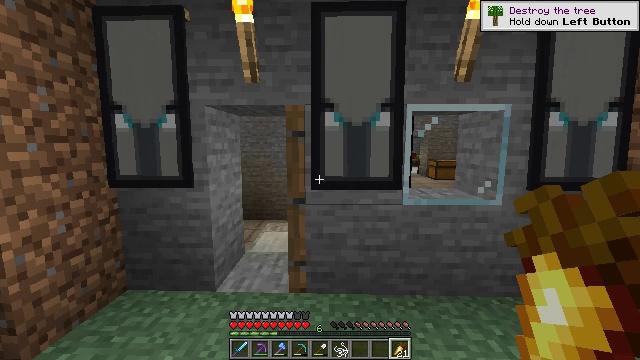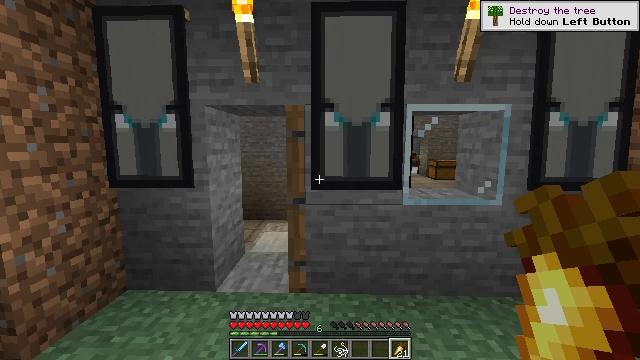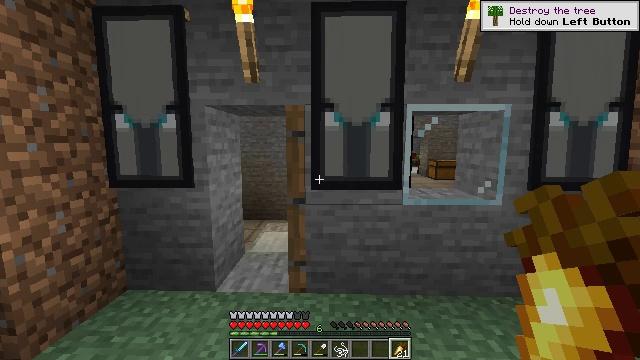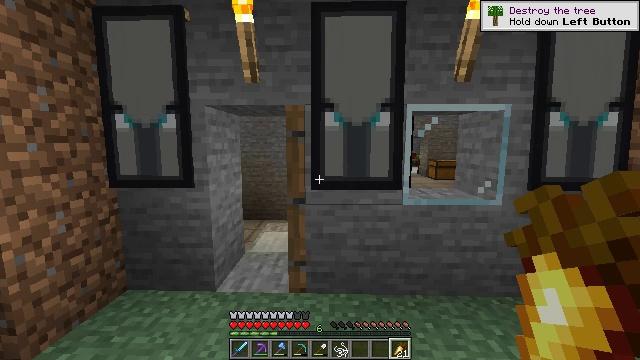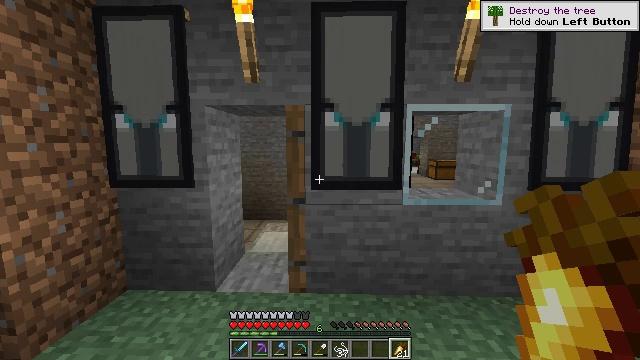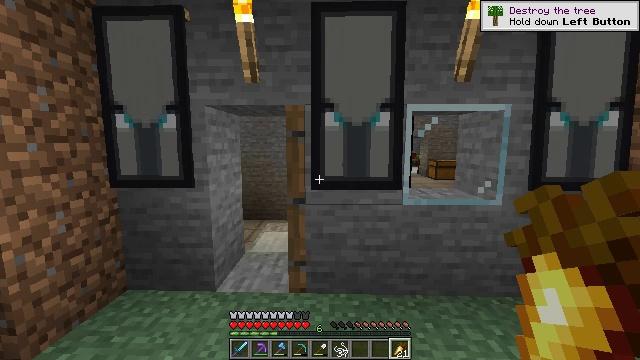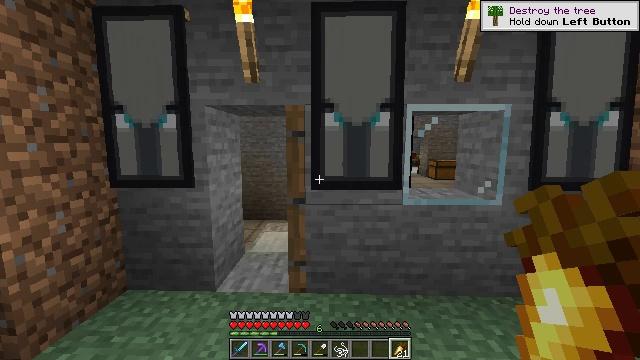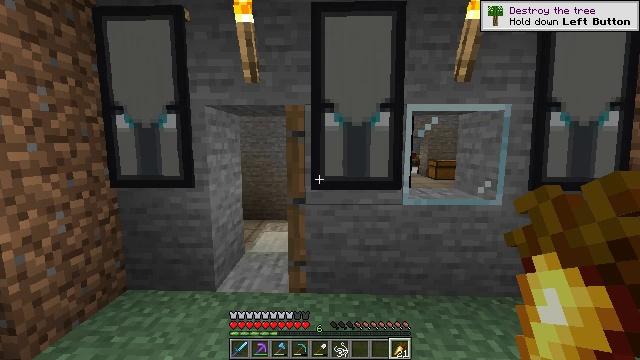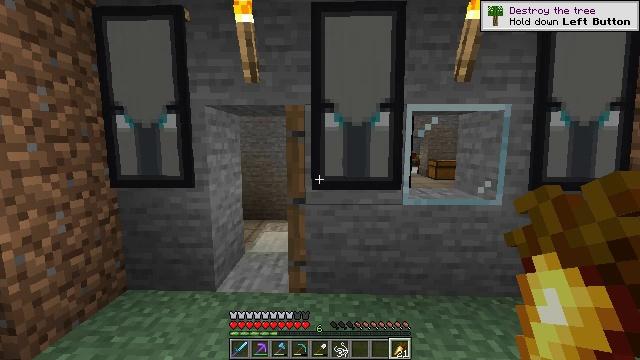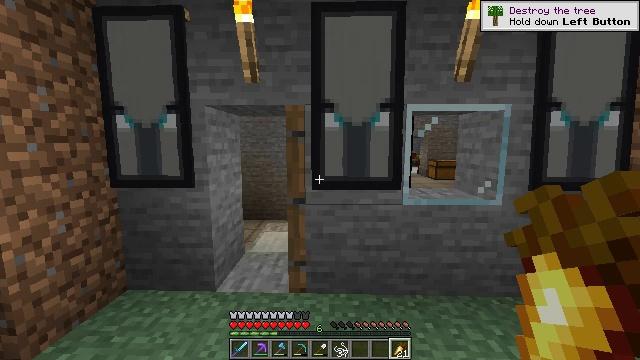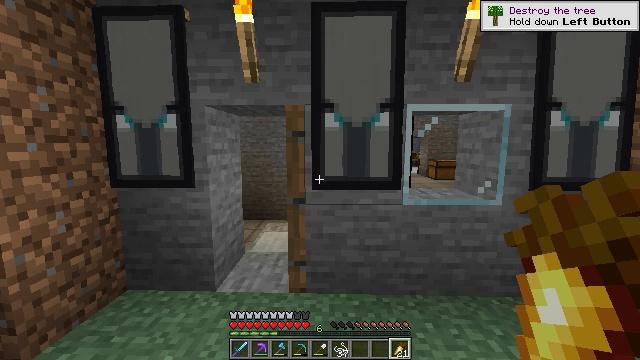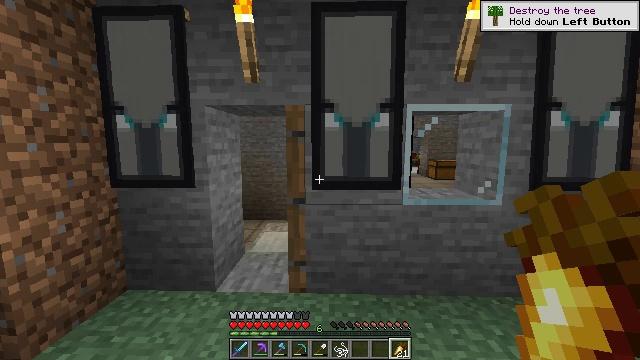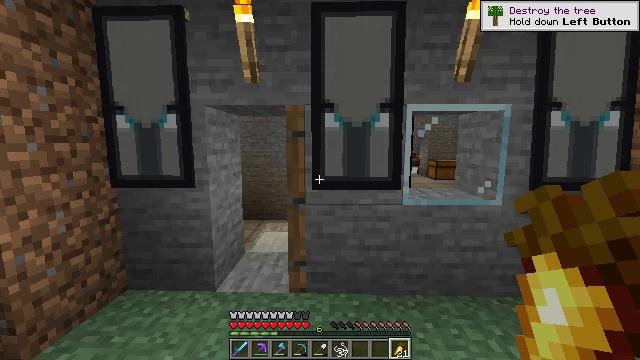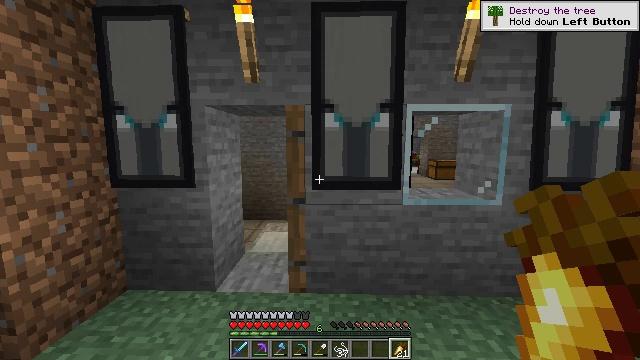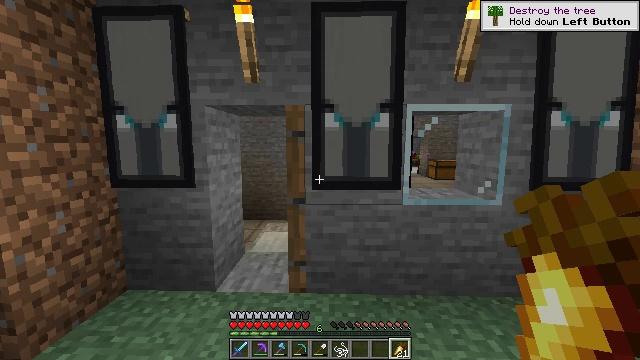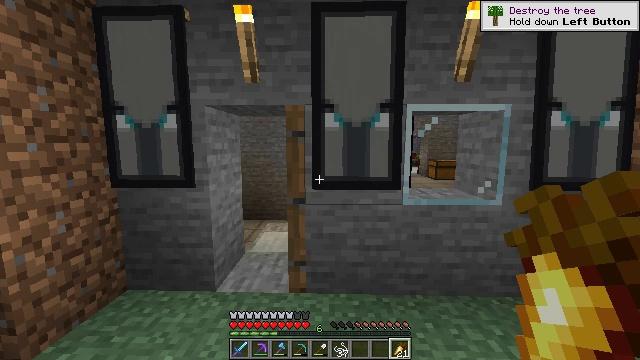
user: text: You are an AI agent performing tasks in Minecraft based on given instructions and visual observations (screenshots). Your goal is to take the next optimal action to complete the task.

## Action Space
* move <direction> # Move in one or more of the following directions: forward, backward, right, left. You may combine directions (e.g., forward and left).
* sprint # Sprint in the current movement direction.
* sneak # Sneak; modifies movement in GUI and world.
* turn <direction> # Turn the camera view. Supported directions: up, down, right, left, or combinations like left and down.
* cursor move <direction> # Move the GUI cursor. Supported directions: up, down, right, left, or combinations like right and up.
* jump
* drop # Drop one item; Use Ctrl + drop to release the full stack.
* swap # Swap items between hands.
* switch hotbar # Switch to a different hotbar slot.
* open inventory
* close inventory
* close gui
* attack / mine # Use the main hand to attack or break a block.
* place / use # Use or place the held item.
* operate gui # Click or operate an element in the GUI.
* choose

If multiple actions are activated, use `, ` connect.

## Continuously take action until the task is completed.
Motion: motion action
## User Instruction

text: Craft a smooth stone.
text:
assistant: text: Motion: no_op
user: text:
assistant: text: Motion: no_op
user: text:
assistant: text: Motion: no_op
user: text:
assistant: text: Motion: no_op
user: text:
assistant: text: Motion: no_op
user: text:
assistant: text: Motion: no_op
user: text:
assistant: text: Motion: no_op
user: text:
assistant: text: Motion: no_op
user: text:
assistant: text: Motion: no_op
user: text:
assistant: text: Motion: no_op
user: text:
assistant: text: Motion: no_op
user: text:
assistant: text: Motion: no_op
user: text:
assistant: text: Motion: no_op
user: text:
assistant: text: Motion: no_op
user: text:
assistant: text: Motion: no_op
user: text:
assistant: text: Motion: no_op
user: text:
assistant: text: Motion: no_op
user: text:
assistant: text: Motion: no_op
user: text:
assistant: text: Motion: no_op
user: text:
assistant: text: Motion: no_op
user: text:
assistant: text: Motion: no_op
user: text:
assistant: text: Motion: no_op
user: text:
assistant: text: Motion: no_op
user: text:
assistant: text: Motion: no_op
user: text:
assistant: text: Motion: no_op
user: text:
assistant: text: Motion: no_op
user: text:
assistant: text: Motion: no_op
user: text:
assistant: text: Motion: no_op
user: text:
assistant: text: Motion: no_op
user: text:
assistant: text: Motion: no_op